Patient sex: F
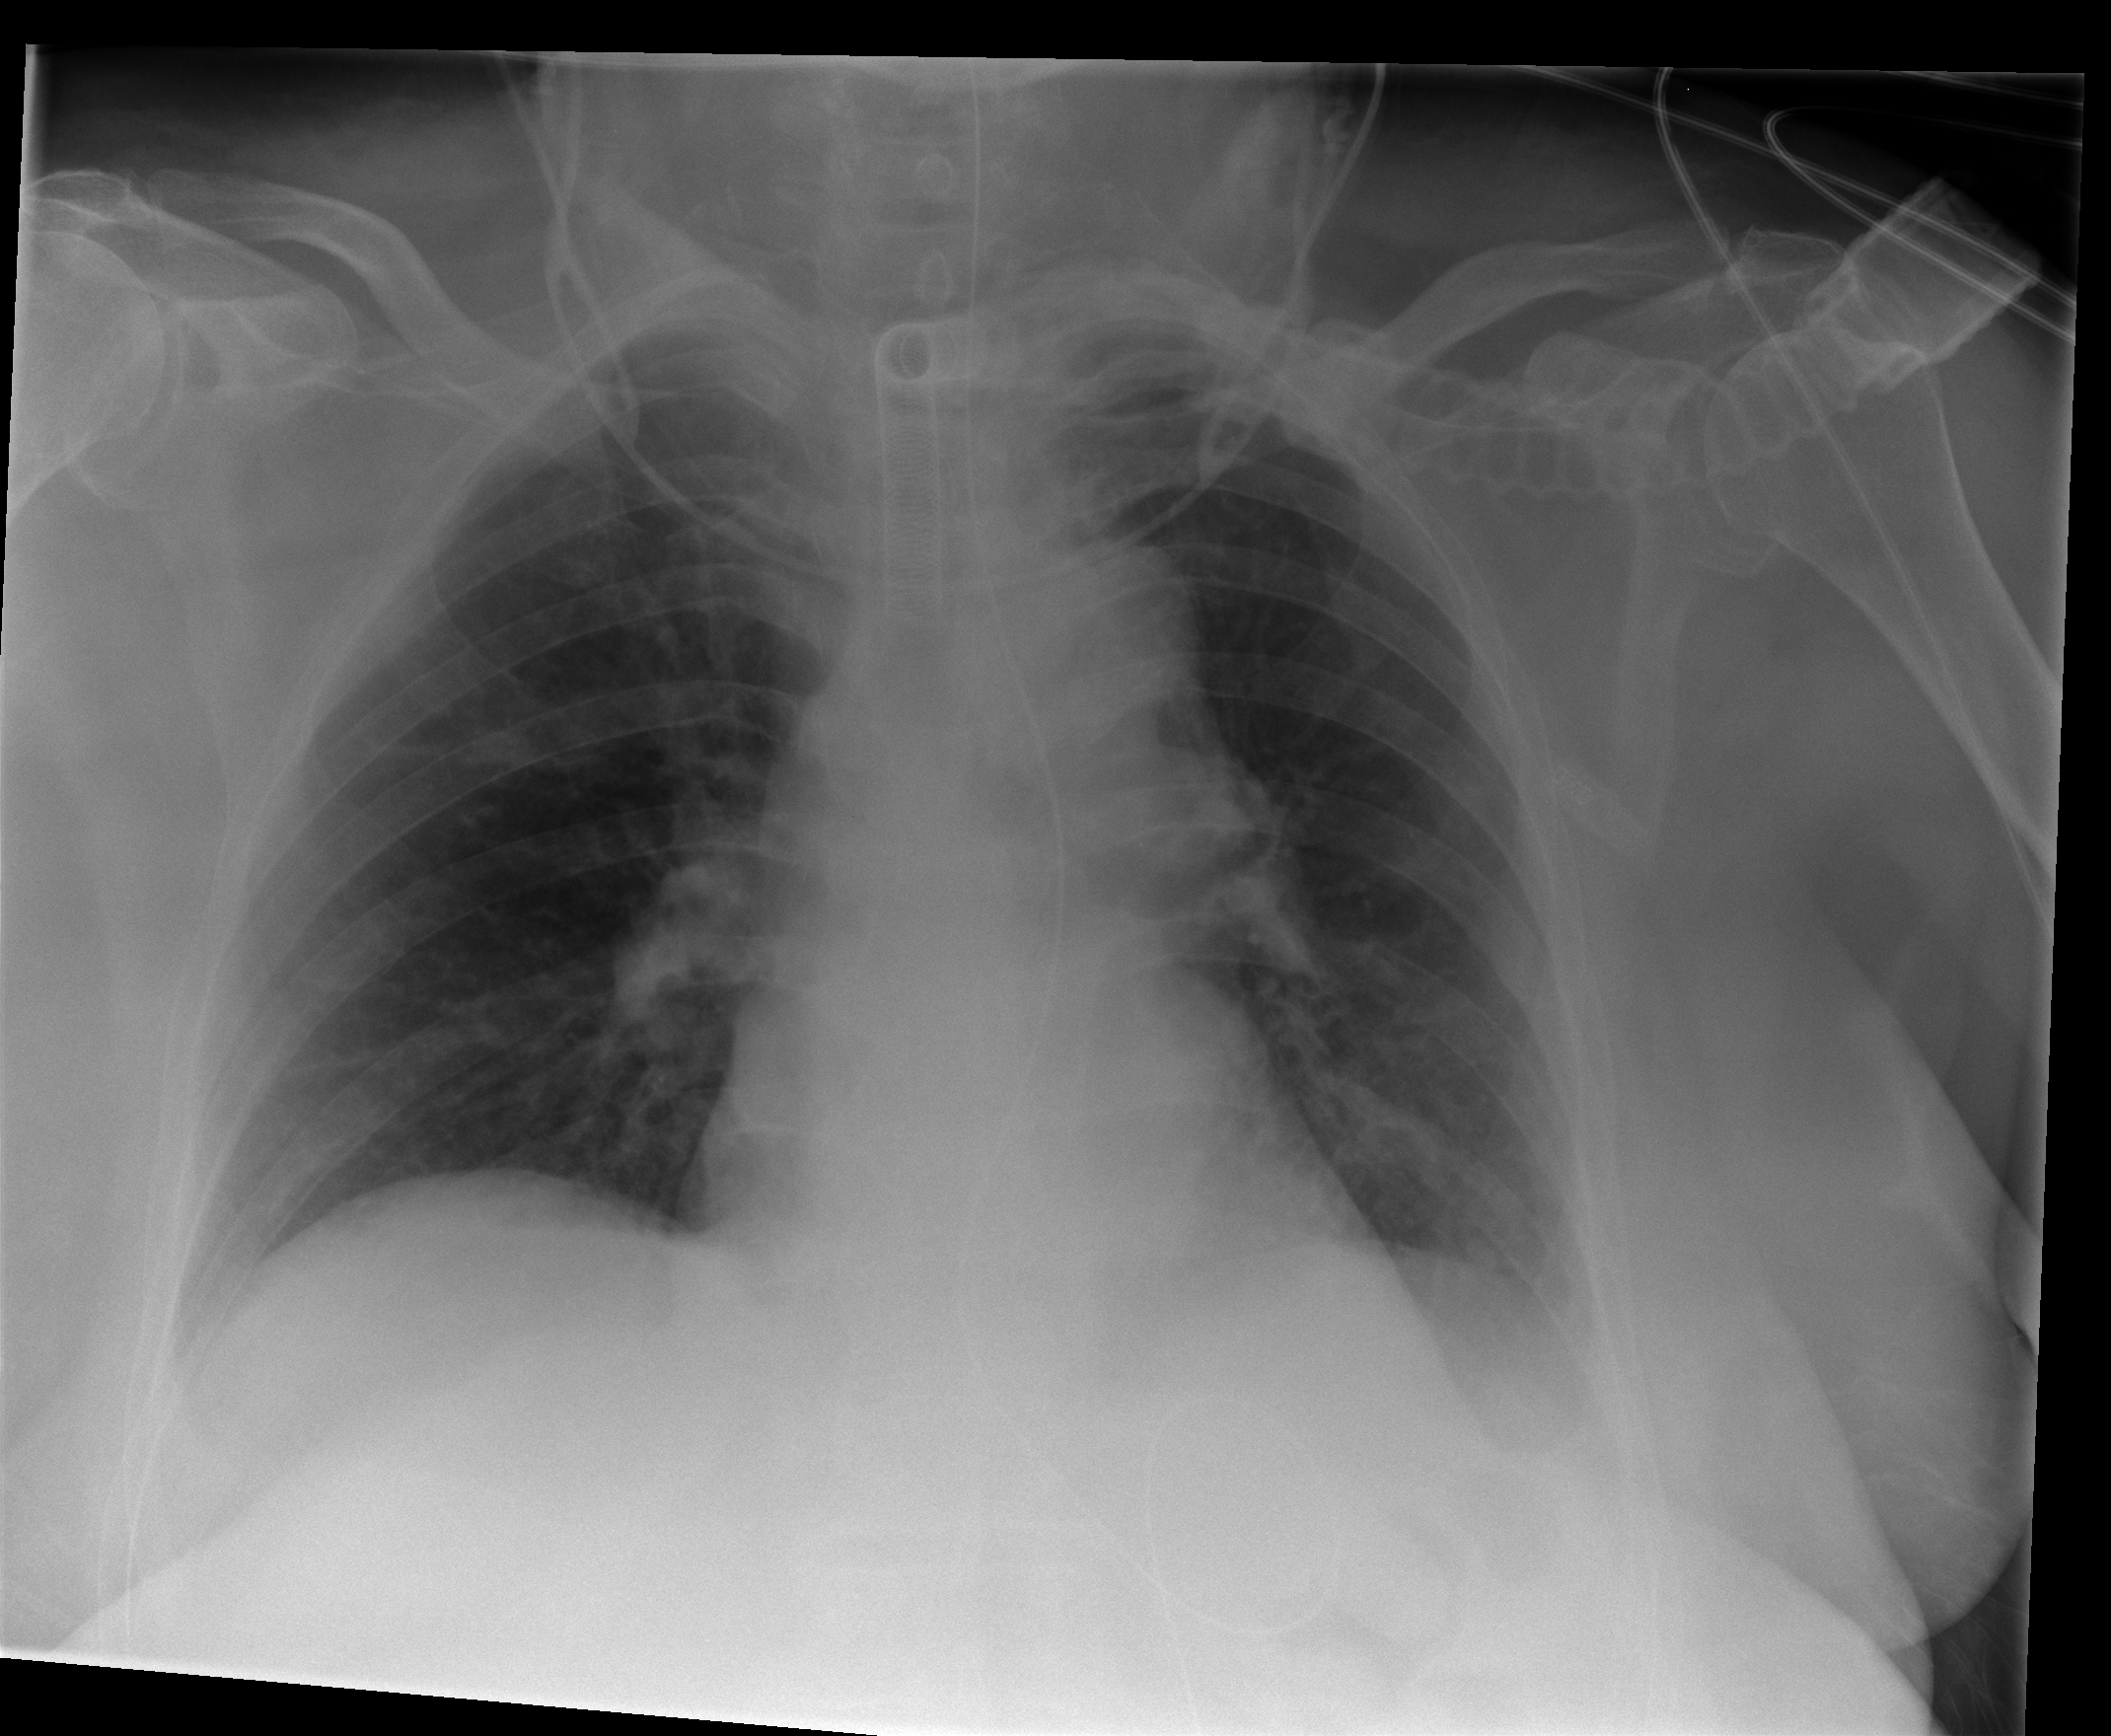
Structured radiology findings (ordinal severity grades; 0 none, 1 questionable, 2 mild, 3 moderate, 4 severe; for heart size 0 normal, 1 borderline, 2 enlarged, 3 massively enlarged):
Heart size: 0
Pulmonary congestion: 0
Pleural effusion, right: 0
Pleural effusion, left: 2
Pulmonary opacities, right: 0
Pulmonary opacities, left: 0
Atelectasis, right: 0
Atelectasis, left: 2